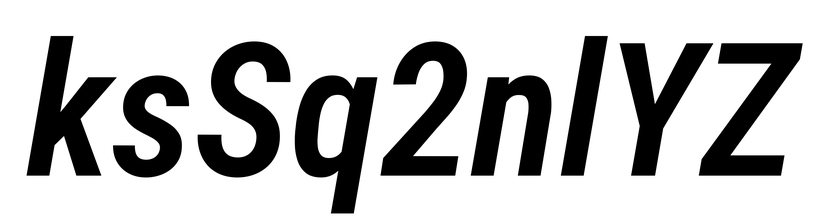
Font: Roboto-Italic_Condensed_SemiBold_Italic